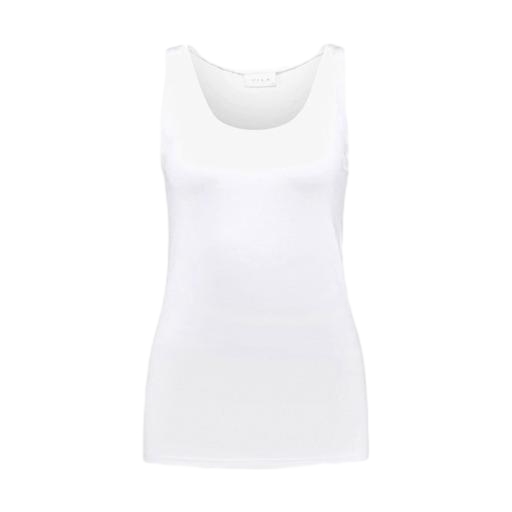
white royal supima tank, white pure tank top, white high gauge relaxed tank, white background